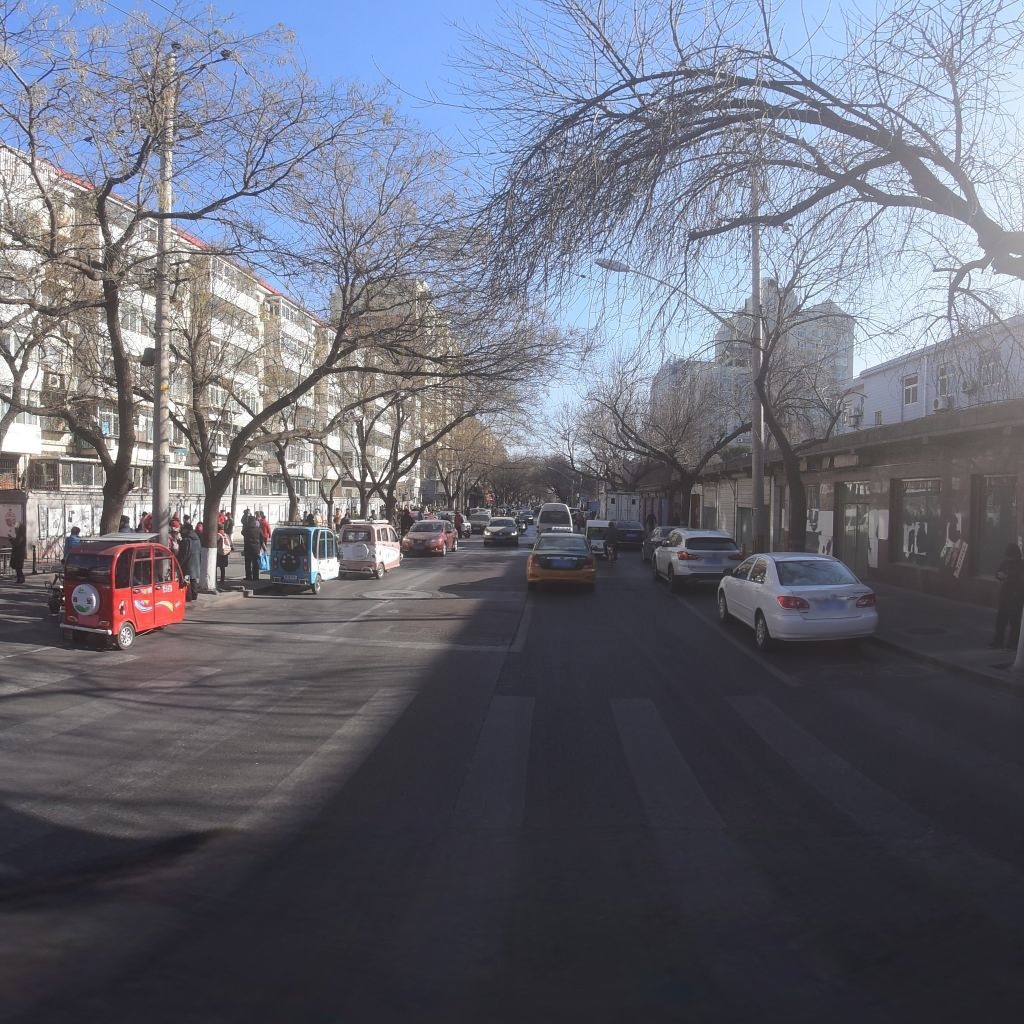
Region: Xicheng
Road damage annotations: longitudinal crack, manhole cover